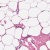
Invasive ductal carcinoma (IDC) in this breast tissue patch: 0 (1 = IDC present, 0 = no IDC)